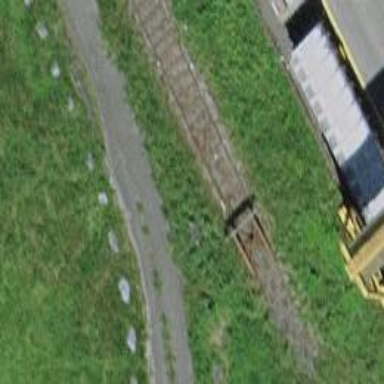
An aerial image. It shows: Railway buffer stop.